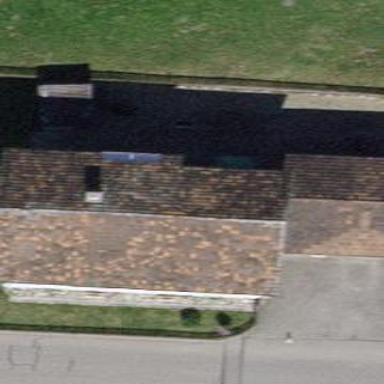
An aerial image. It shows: Detached building.